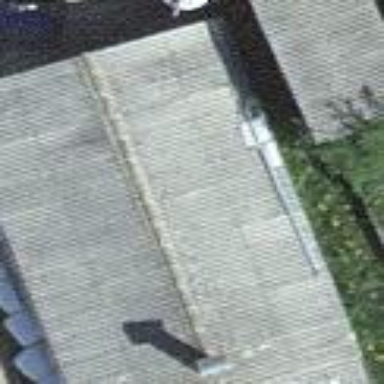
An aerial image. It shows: Sty building.